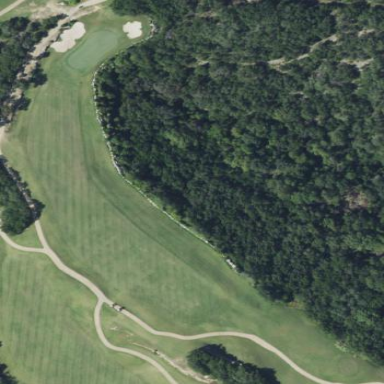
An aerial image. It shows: Golf rough area.